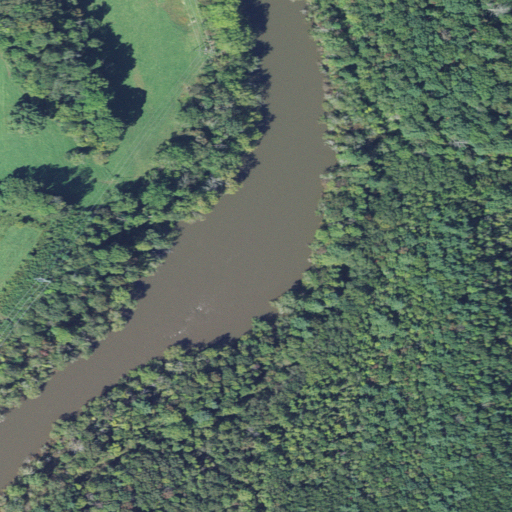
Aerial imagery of bar in North Carolina named Buck Shoals containing deciduous forest, mixed forest, open water, pasture, woody wetlands, and evergreen forest